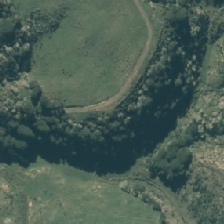
Land cover: manuka_kanuka